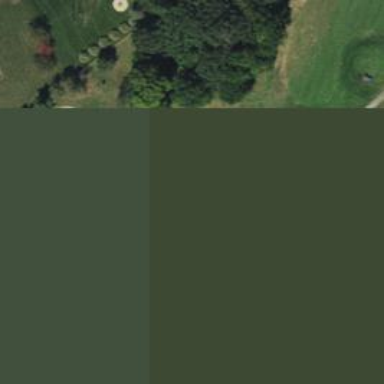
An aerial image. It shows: Golf tee.